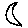
Label: moon